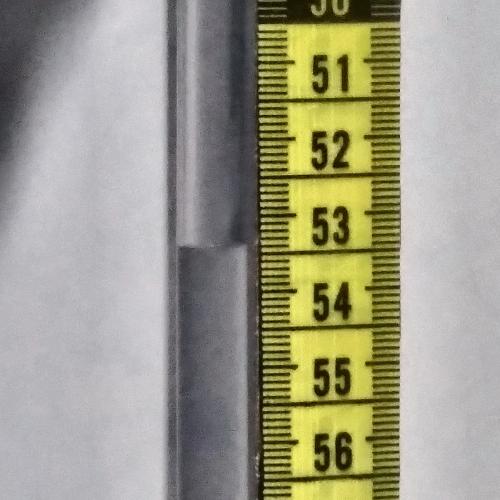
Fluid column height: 53.4 cm